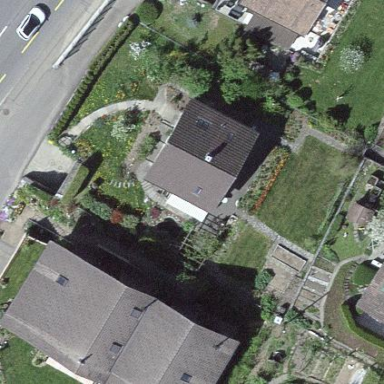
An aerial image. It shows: Simple house.